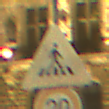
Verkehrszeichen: FussgaengerueberwegLinks
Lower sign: Geschwindigkeit20
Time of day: Night
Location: Outdoor (Urban)
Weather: Overcast
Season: NotSpecified
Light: Artificial